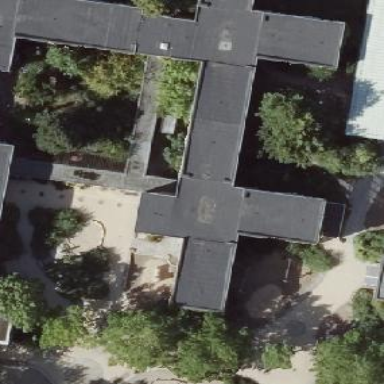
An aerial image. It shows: School building.